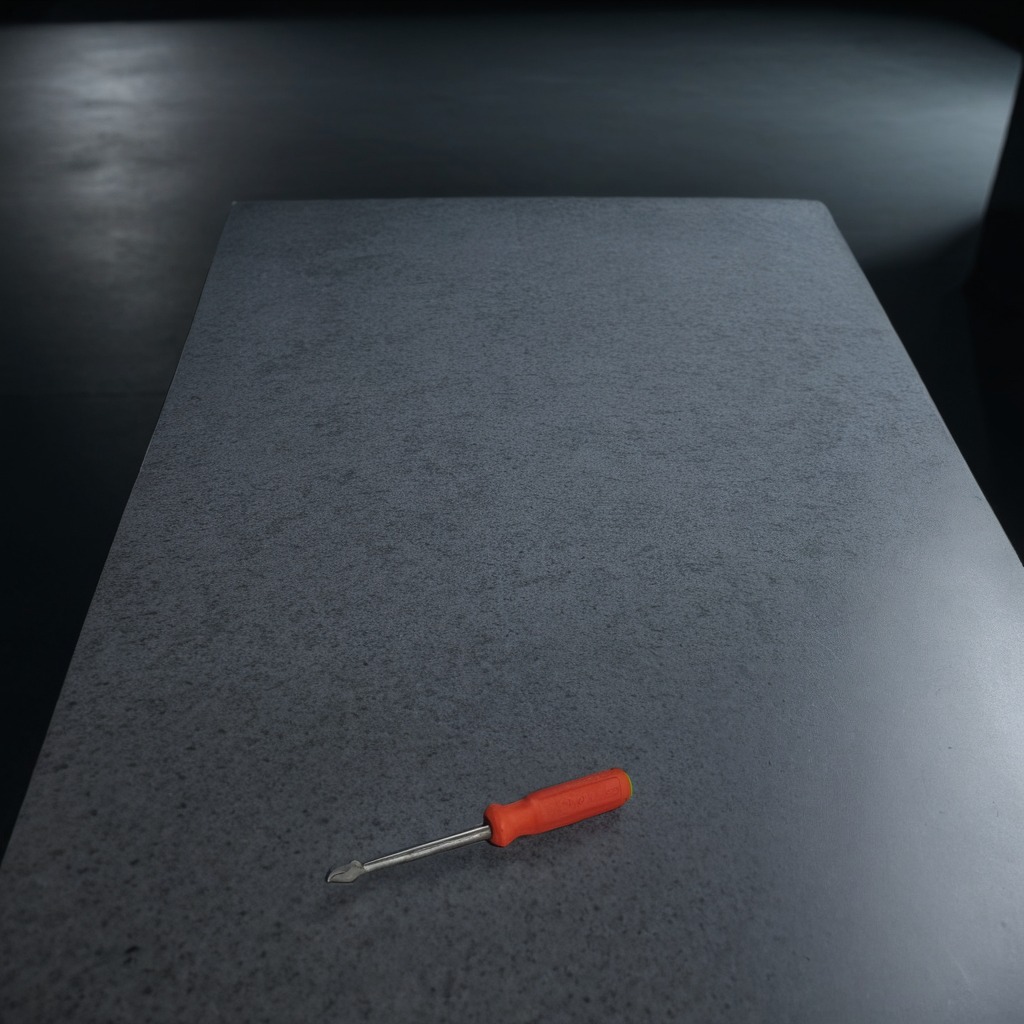
A screwdriver is lying on a clean granite table inside a workshop at night dim ambient light soft shadows worn but